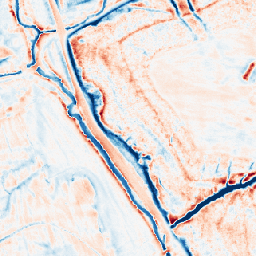
Category: edge_preserving
Decomposition family: anisotropic_diffusion
Decomposition parameters: iterations: 50
kappa: 100
gamma: 0.15
Upsampling method: area
Upsampling parameters: scale: 8
Upsampling scale: 8